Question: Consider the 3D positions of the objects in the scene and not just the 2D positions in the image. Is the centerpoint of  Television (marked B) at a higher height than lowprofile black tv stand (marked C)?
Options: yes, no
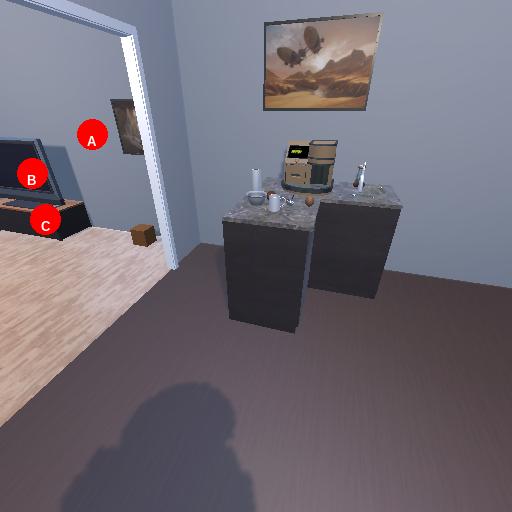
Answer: yes